【题型】解答题　【知识点】解析几何　【难度】easy
如图，某隧道设计为双向四车道，车道总宽 20 米，要求通行车辆限高 5 米，隧道全长 2500 米．隧道的两侧是与地面垂直的墙，高度为 3 米，隧道上部拱线近似地看成半个椭圆．

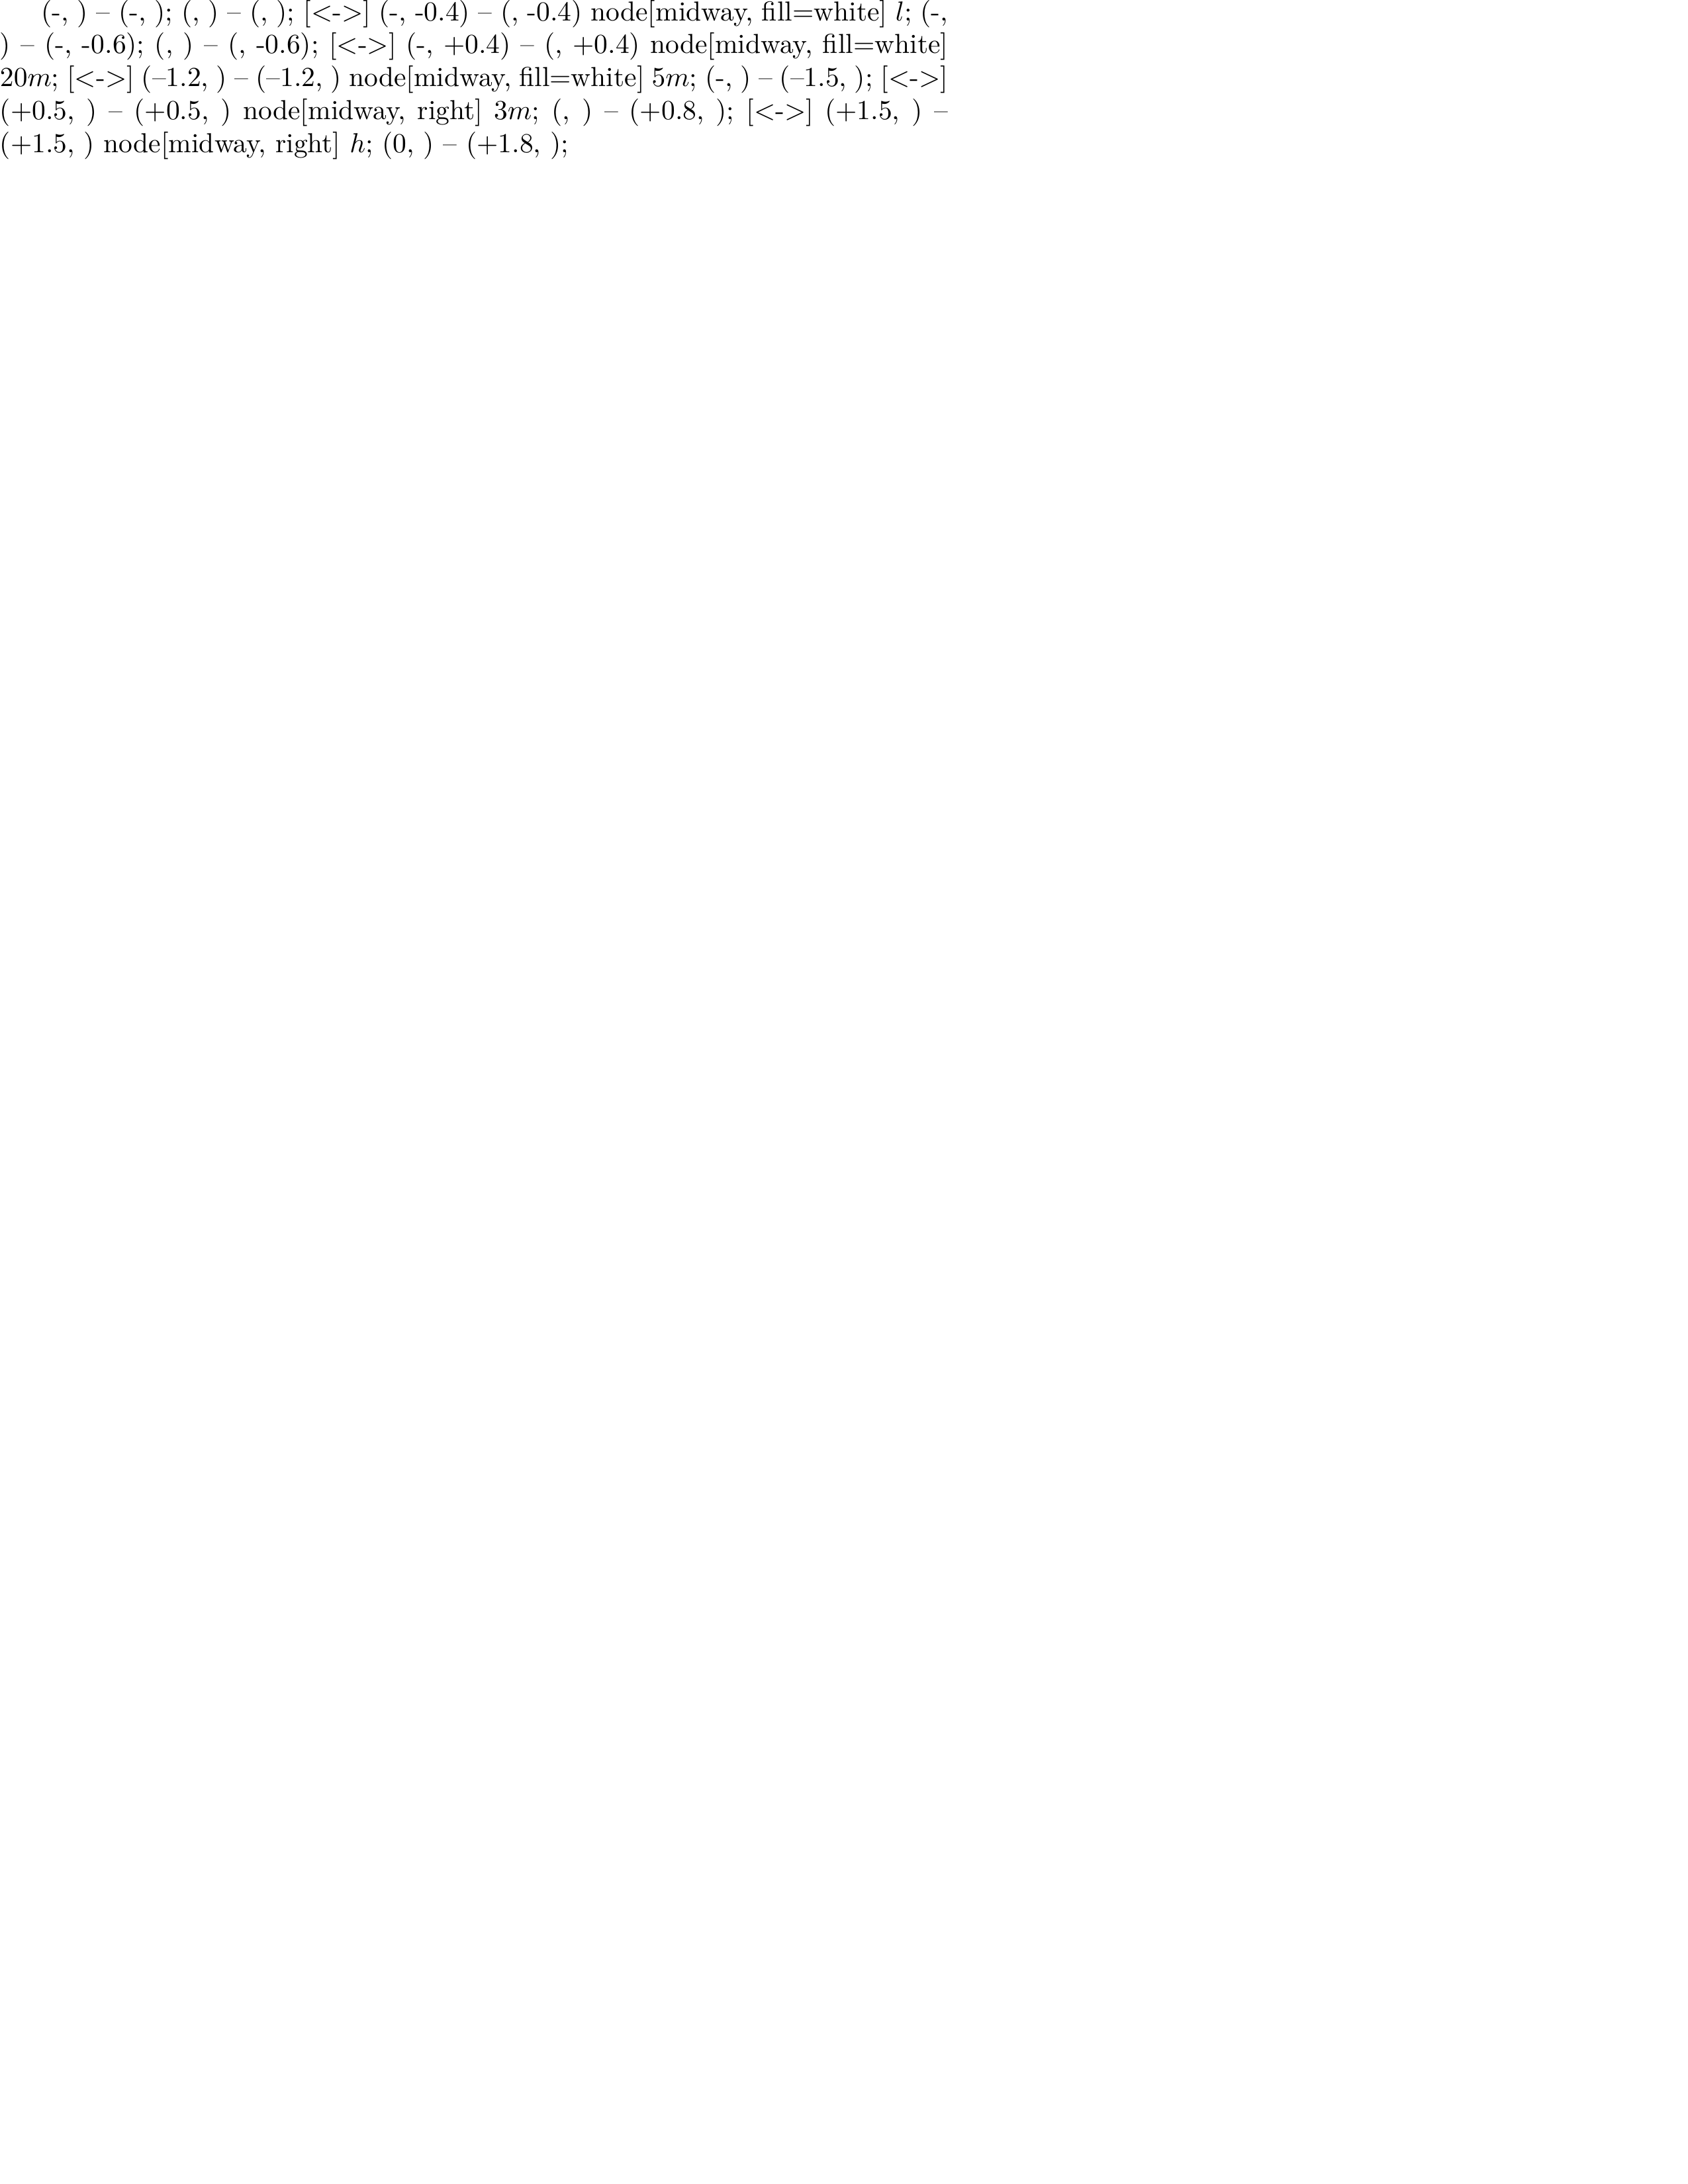
【解答】
\noindent (1) 若最大拱高 $h$ 为 6 米，则隧道设计的拱宽 $l$ 是多少？（结果精确到 0.1 米）
\noindent 依题意可得点 $(10,2)$ 在椭圆 $\dfrac{x^2}{a^2} + \dfrac{y^2}{b^2} = 1 (a > b > 0)$ 上，
\noindent 又 $b = 6 - 3 = 3$，将点 $(10,2)$ 代入椭圆方程得 $\dfrac{100}{a^2} + \dfrac{4}{9} = 1$，解得 $a = 6\sqrt{5}$，
\noindent 此时 $l = 2a = 12\sqrt{5} \approx 26.8$，
\noindent 因此隧道设计的拱宽 $l$ 约为 26.8 米；

\vspace{1em}
\noindent （2）设隧道上方半椭圆部分的面积为 $S$，
\noindent 由椭圆方程 $\dfrac{x^2}{a^2} + \dfrac{y^2}{b^2} = 1 (a > b > 0)$ 且点 $(10,2)$ 在椭圆上或椭圆内部，得 $\dfrac{100}{a^2} + \dfrac{4}{b^2} \leqslant 1$，
\noindent 因为 $1 \geqslant \dfrac{100}{a^2} + \dfrac{4}{b^2} \geqslant \dfrac{2 \times 10 \times 2}{ab}$，即 $ab \geqslant 40$，当且仅当 $\dfrac{10}{a} = \dfrac{2}{b}$ 时取等号，
\noindent 所以 $S = \dfrac{\pi ab}{2} \geqslant 20\pi$，
\noindent 由于隧道长度为 2500 米，故隧道上方半椭圆部分的土方工程量 $V = 2500 S$，
\noindent 当 $V$ 取得最小值时，有 $\dfrac{10}{a} = \dfrac{2}{b}$ 且 $ab = 40$，得 $a = 10\sqrt{2}$，$b = 2\sqrt{2}$，
\noindent 此时 $l = 2a = 20\sqrt{2} \approx 28.3$，$h = b + 3 = 3 + 2\sqrt{2} \approx 5.8$，
\noindent 即拱高 $l \approx 28.3$(m) 和拱宽 $h \approx 5.8$(m)，隧道上方半椭圆部分的土方工程量最小．
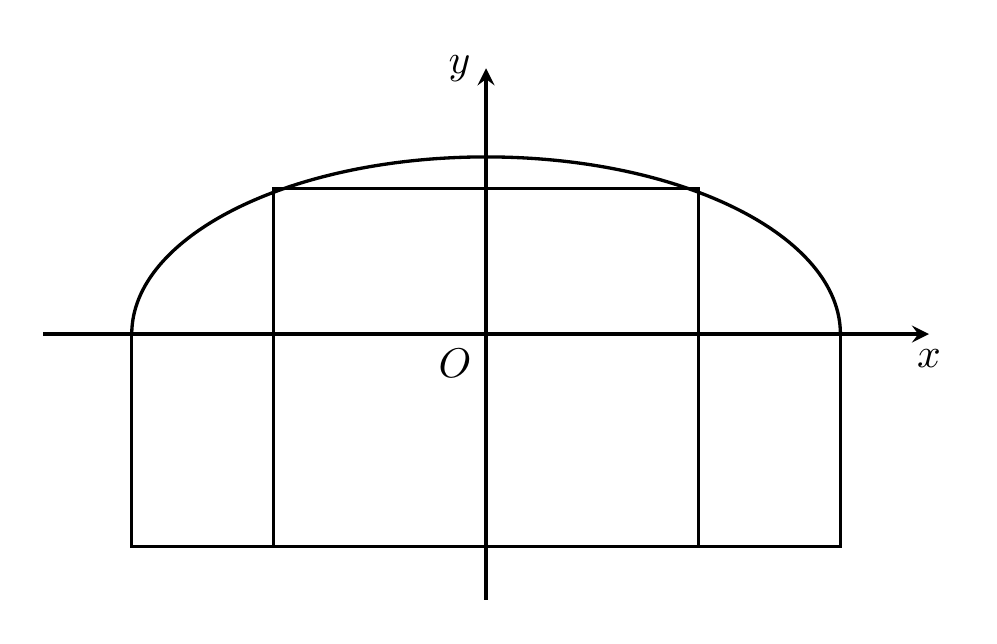